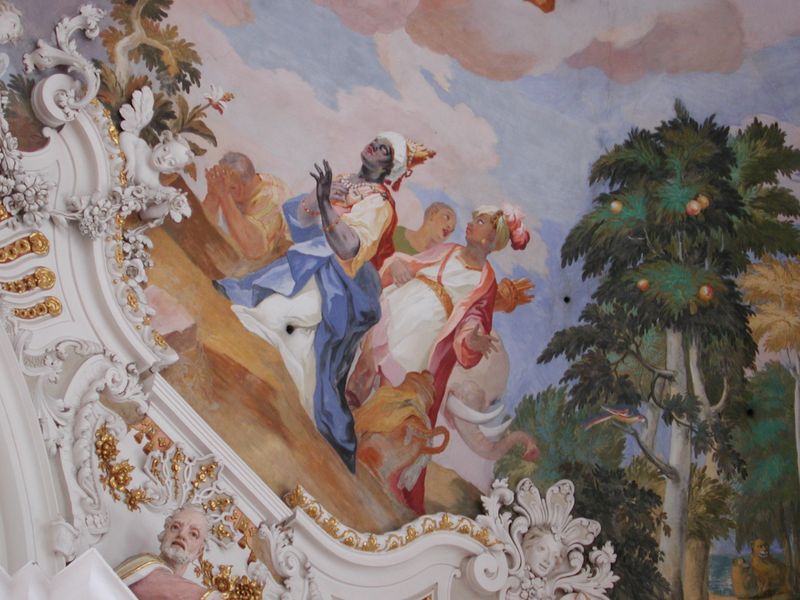
Titel: Deckenfresken der Wallfahrtskirche Steinhausen
Künstler: Johann Baptist Zimmermann
Standort: Steinhausen, Unserer lieben Frau, Pfarrkirche St. Peter und Paul (EU - D - BW)
Schlagwörter: baum, blau, himmel, mann, vogel, weiß, wolken, bäume, grün, menschen, ocker, hut, orange, rot, ornament, barock, kirche, gewand, gold, engel, früchte, wüste, figuren, romantik, könig, büste, stuck, neger, knien, schwarzer, palmen, mohr, könige, fresko, putten, fresco, elefant, deckenmalerei, caspar, morgenland, deckenfresko, fruchtbaum, drei könige, heilige drei könige, balthasar, melchior, farbiger, orientalen